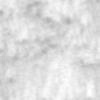
Label: no_change